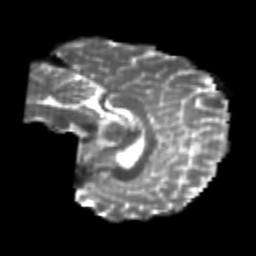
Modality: T2w
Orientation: sagittal
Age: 26
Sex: female
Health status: healthy
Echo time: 0.074 s